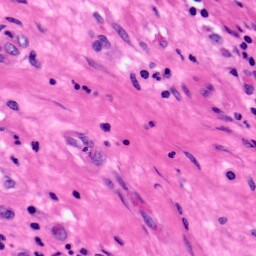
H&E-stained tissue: Pancreatic